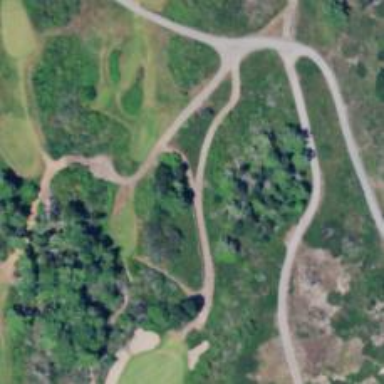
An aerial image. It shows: Path designated for golf carts.